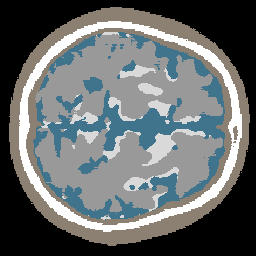
Label: no_lesion